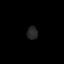
Tissue: lung
Cell type: Myeloid cells
Senescence score: 0.5538
Nuclear area (px): 135
Mean DAPI intensity: 38.756